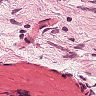
Metastatic tissue present: no